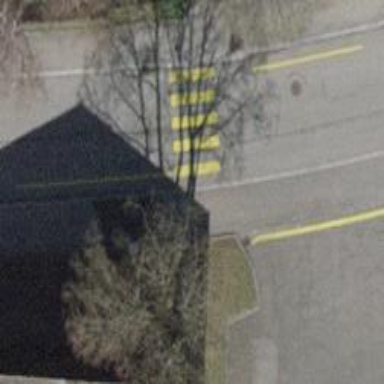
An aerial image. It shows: Marked crossing on the road.